A spectrogram of one vibration snapshot from a rotating-machine test bench is shown (time on one axis, frequency on the other). Diagnose the rotating machine from this image, choosing from: normal, misalignment, unbalance, looseness.
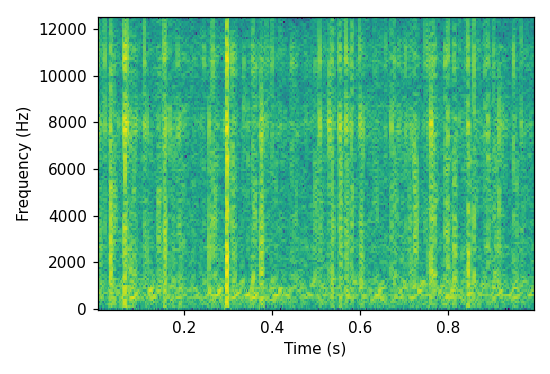
Answer: normal